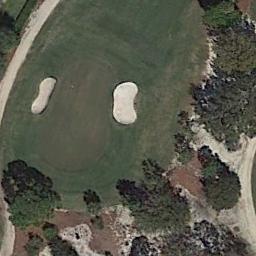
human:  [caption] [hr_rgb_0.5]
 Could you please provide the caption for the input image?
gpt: The picture shows a road with a nearly 180-degree turn .

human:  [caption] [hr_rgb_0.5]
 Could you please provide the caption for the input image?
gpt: The golf course has a putting green, Some barrier trees and two sandpits and a road goes through the golf course .

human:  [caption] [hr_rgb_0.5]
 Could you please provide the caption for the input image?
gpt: Lots of  trees are near the golf course .

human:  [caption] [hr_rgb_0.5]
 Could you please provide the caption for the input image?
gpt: There are a few bunkers and a few paths on the large green lawn on the golf course and many trees .

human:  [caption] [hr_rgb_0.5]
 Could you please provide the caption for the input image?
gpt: There are two bunkers near a path on the golf course .